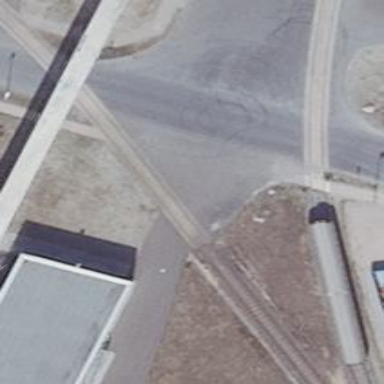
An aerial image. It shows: Railway level crossing.